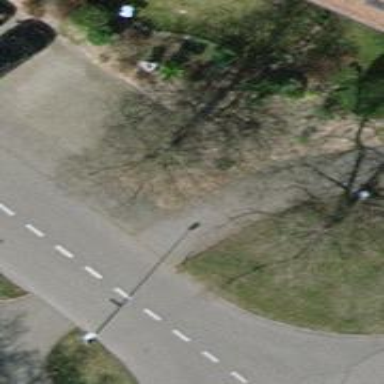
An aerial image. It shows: Paved footway.